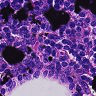
Metastatic tissue present: no